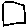
Label: square